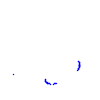
Particle: proton